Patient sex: M
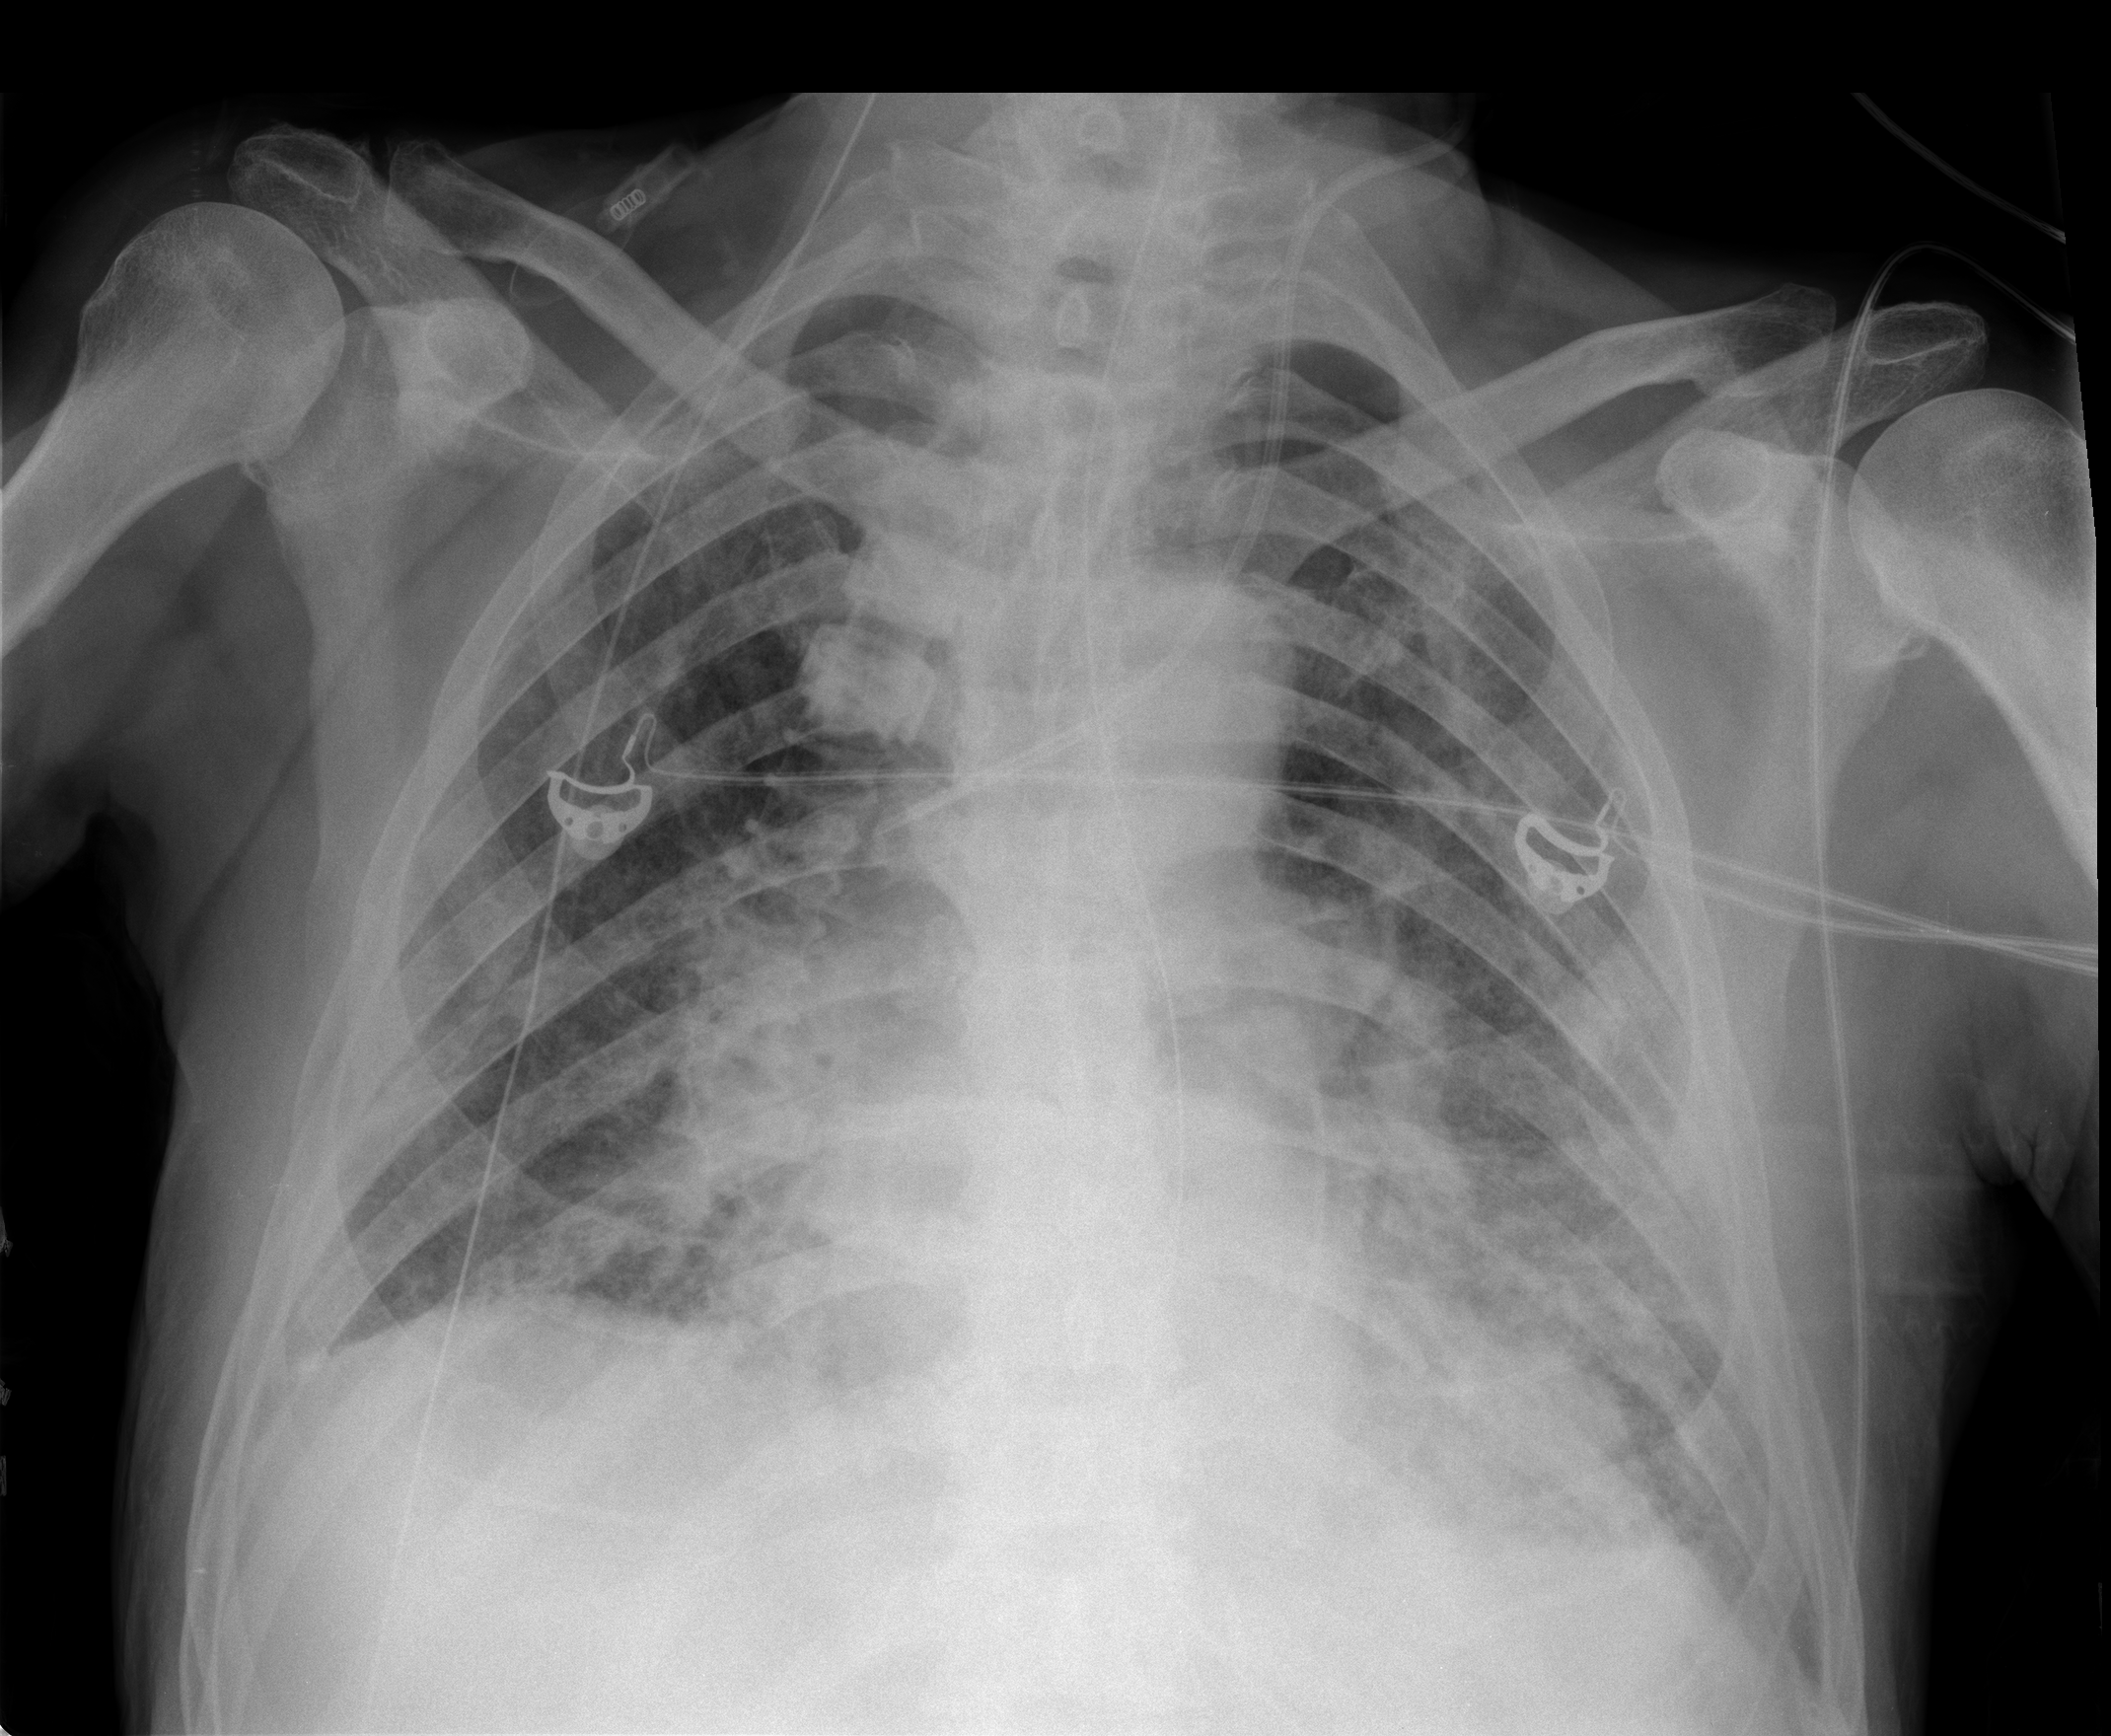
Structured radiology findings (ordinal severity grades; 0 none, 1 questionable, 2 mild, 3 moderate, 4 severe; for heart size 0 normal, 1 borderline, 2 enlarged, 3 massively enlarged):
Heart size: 2
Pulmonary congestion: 2
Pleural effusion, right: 2
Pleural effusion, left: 2
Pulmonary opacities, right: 2
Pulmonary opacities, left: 2
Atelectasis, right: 2
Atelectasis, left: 2